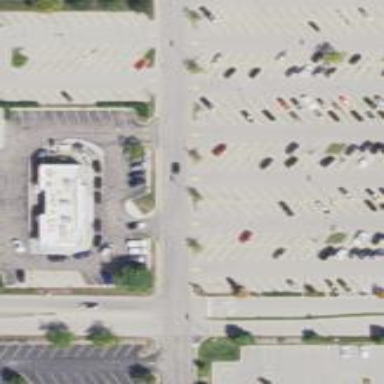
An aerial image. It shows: Parking area.